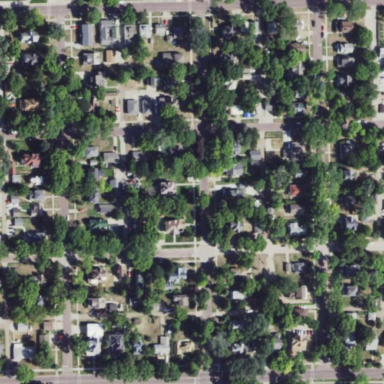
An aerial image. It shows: Neighborhood.